Question: I have grunt-contrib-uglify installed at version 0.2.7. According to <URL>, the latest version is 0.5. I tried to update via:
'''
npm update grunt-contrib-uglify --save-dev
'''
but this installs version 0.2.7 again. Am I supposed to manually update the version number in package.json and only then run the above line?
---
Bonus question: Why didn't my npm update?

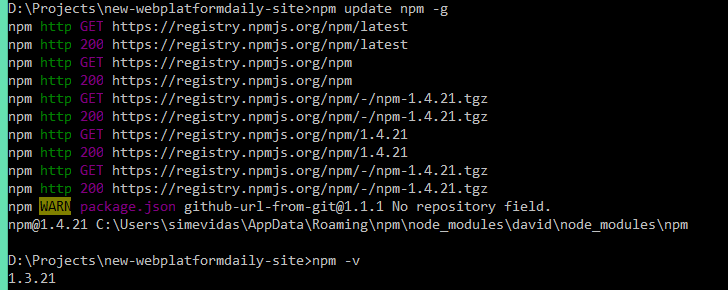
Answer: There are two obvious wildcards to use, '^' (hold major) or '~' (hold minor);
'''
"grunt-contrib-uglify": "^0.5.x",
'''
will install any version 0.x.x version of the package greater or equal to 0.5.0, but hold off on updating to version 1.x.x. This will allow update to pull the newest 0.x.x package.
'''
"grunt-contrib-uglify": "~0.5.x",
'''
will install any 0.5.x version, but keep off on 0.6.x. This will allow update to pull the latest 0.5.x package.